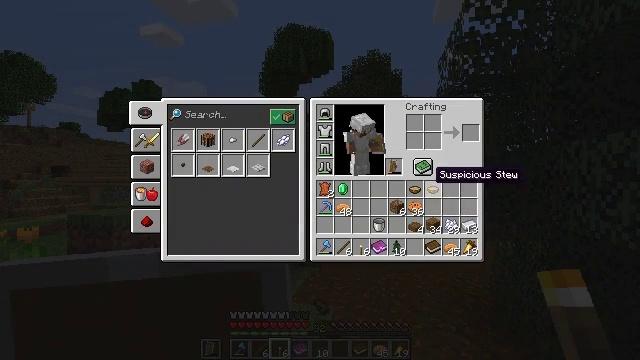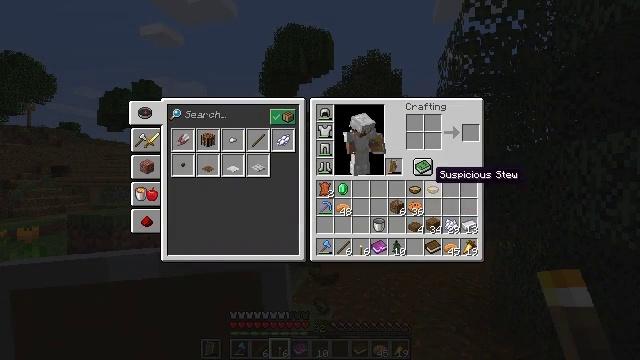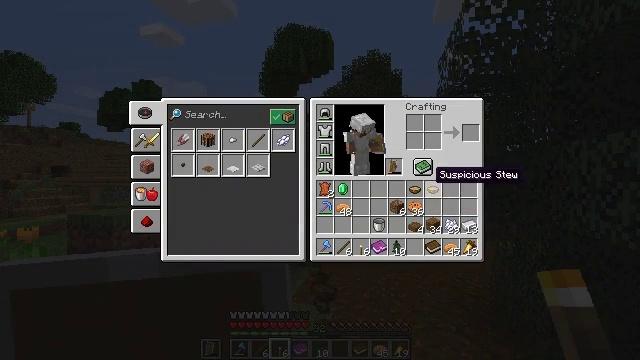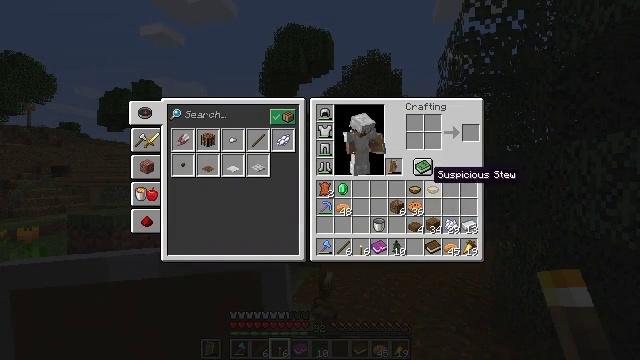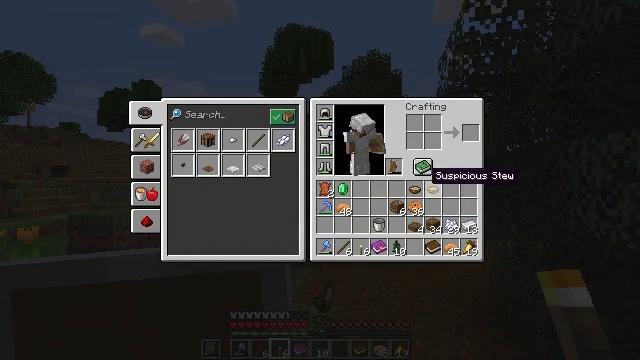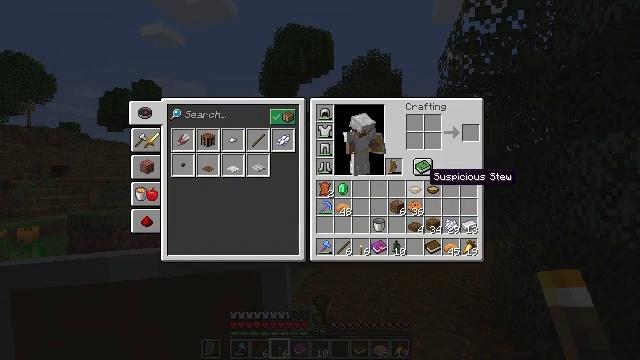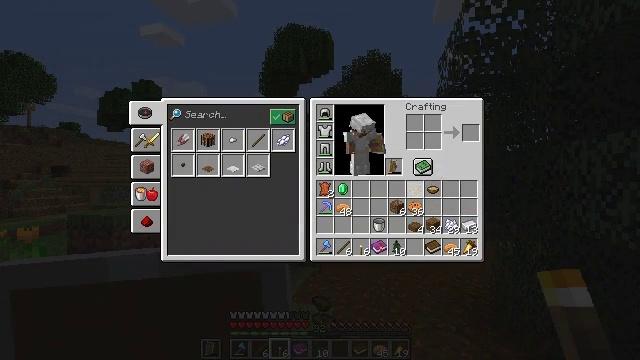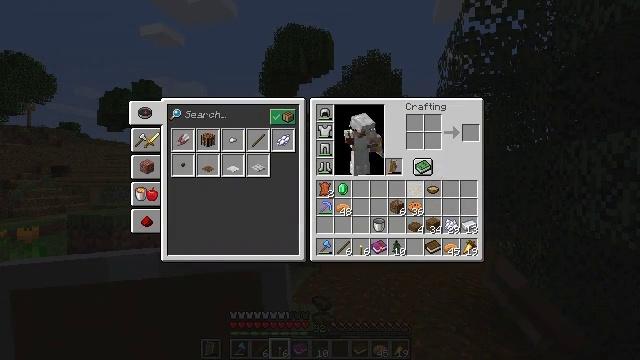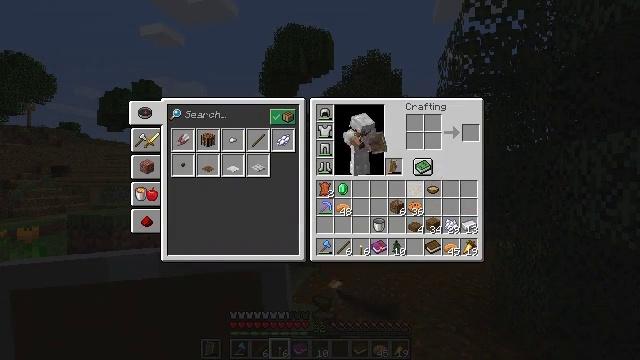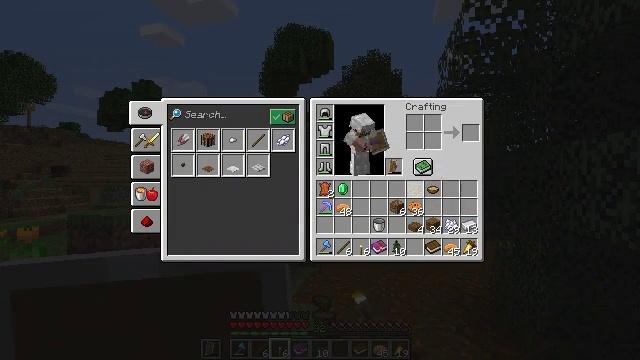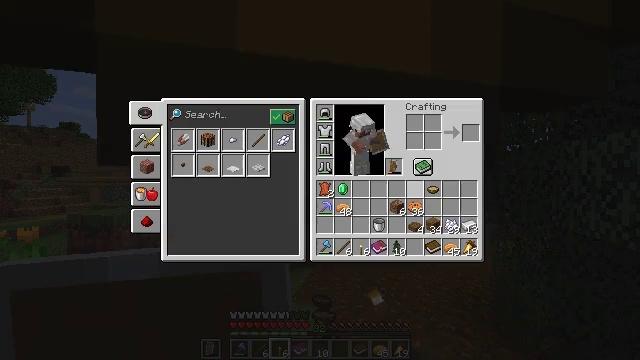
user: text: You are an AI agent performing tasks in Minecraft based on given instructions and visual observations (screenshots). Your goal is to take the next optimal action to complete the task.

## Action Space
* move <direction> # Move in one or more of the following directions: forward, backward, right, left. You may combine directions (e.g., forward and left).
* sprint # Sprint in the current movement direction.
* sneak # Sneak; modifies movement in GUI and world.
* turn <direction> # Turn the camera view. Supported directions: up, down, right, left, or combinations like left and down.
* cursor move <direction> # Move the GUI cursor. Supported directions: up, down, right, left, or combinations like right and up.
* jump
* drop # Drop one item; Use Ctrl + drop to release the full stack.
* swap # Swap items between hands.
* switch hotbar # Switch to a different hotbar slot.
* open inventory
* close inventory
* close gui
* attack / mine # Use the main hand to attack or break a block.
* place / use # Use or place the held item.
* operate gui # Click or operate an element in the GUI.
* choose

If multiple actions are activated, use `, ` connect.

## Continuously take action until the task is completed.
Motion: motion action
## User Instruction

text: Drop a suspicious stew.
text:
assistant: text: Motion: sprint, drop
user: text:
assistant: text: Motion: sprint
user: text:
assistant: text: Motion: sprint
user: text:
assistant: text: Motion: sprint
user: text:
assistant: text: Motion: sprint
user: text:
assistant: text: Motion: sprint, drop
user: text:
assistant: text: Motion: sprint, drop
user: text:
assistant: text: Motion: sprint, drop
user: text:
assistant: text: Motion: sprint
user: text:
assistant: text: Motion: sprint
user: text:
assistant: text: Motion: sprint